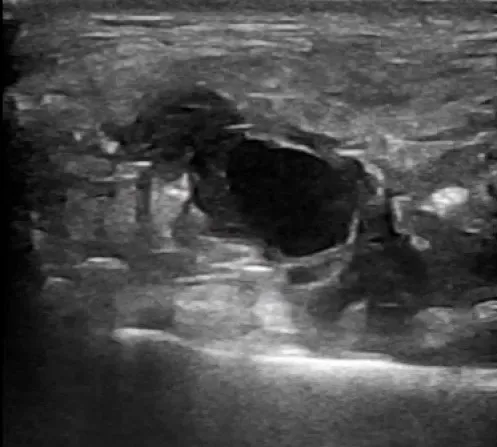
An anechoic, pulsatile, rounded, 2x2 cm structure with adjacent irregular pockets of internal echoes.
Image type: radiology (ultrasound)